Question: Is there any way how to improve performance of calculation  without loosing precision? Currently I'm simply doing:
'''
1 / (1 + a * b)
'''
Where and are double. Value of is constant. I need to do millions of such calculations.
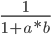
Answer: Let's separate when 'a == 0', 'a != 0',
- 'a == 0''1'- 'a ==!0''c = 1/a'
('c' is also constant) then entire expression becomes
'''
c / (b + c)
'''
This will save one of multiplication calculation.